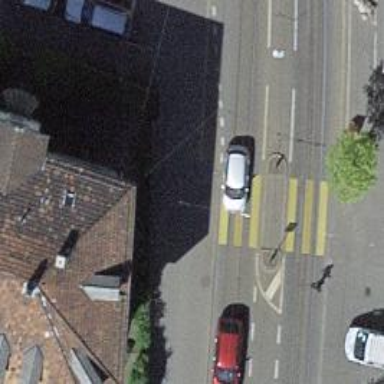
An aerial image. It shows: Kerb barrier.